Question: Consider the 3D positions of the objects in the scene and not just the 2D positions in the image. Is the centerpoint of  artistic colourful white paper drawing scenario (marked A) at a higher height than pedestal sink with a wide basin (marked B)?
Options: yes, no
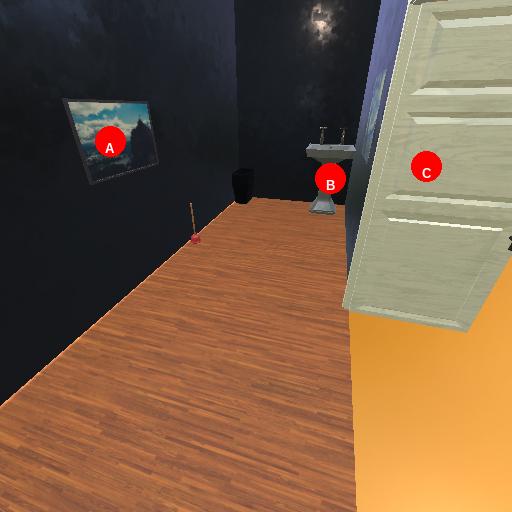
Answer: yes